Question: I am getting the error git did not exit cleanly (exit code 128) in Tortoise Git while pushing my changes to master in GITHub
'''
git.exe push -v --progress "origin" master:master
Pushing to https://github.com/myproj/Net.git
error: The requested URL returned
error: 504 while accessing
https://github.com/myproj/Net.git/info/refs?service=git-receive-pack
fatal: HTTP request failed
git did not exit cleanly (exit code 128) (63228 ms @ 22-12-2012 23:57:48)
'''
I already referred <URL>
But i am using HTTPS and not SSH. I mean i cloned using HTTPS url from GITHub.
Also i have no idea how to get SSH generated!

What will be fix?
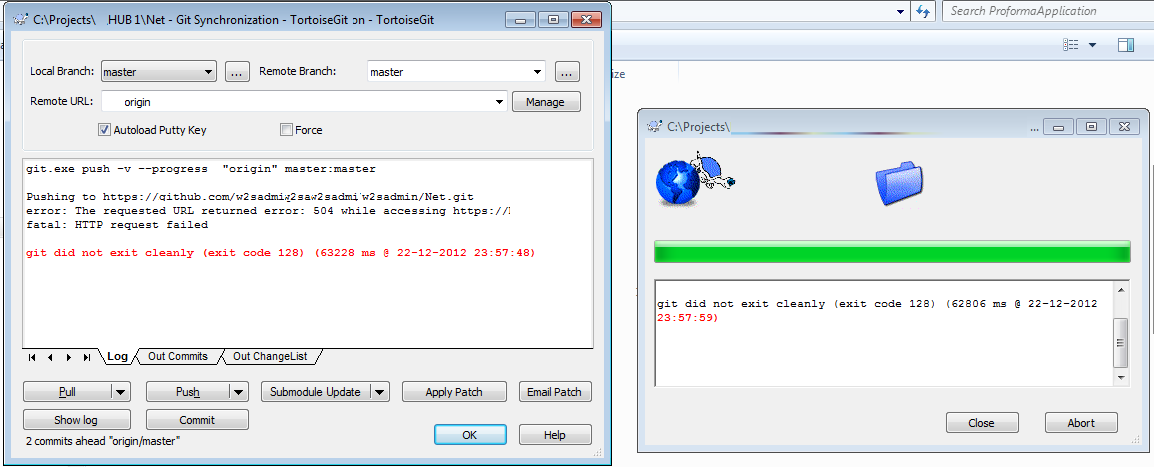
Answer: As mentioned here:
> The 504 Gateway Timeout error is an HTTP status code that means that one server did not receive a timely response from another server that it was accessing while attempting to load the web page or fill another request by the browser.This usually means that the other server is down or not working properly.
And that is coherent with the current <URL>:
> We are currently experiencing major service outages across all services.
So while the cause is quite punctual and specific to the current network issue on GitHub side, you question can help others with a similar error message:
504 means: the upstream server is in trouble.